Field crop: maize
Growth stage: 2
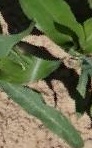
Species: maize